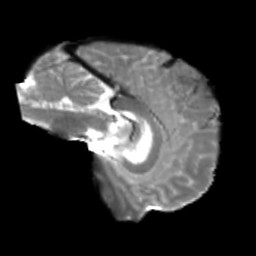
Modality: T2w
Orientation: sagittal
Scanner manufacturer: siemens
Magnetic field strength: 3 T
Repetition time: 4 s
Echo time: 0.0594 s